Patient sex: F
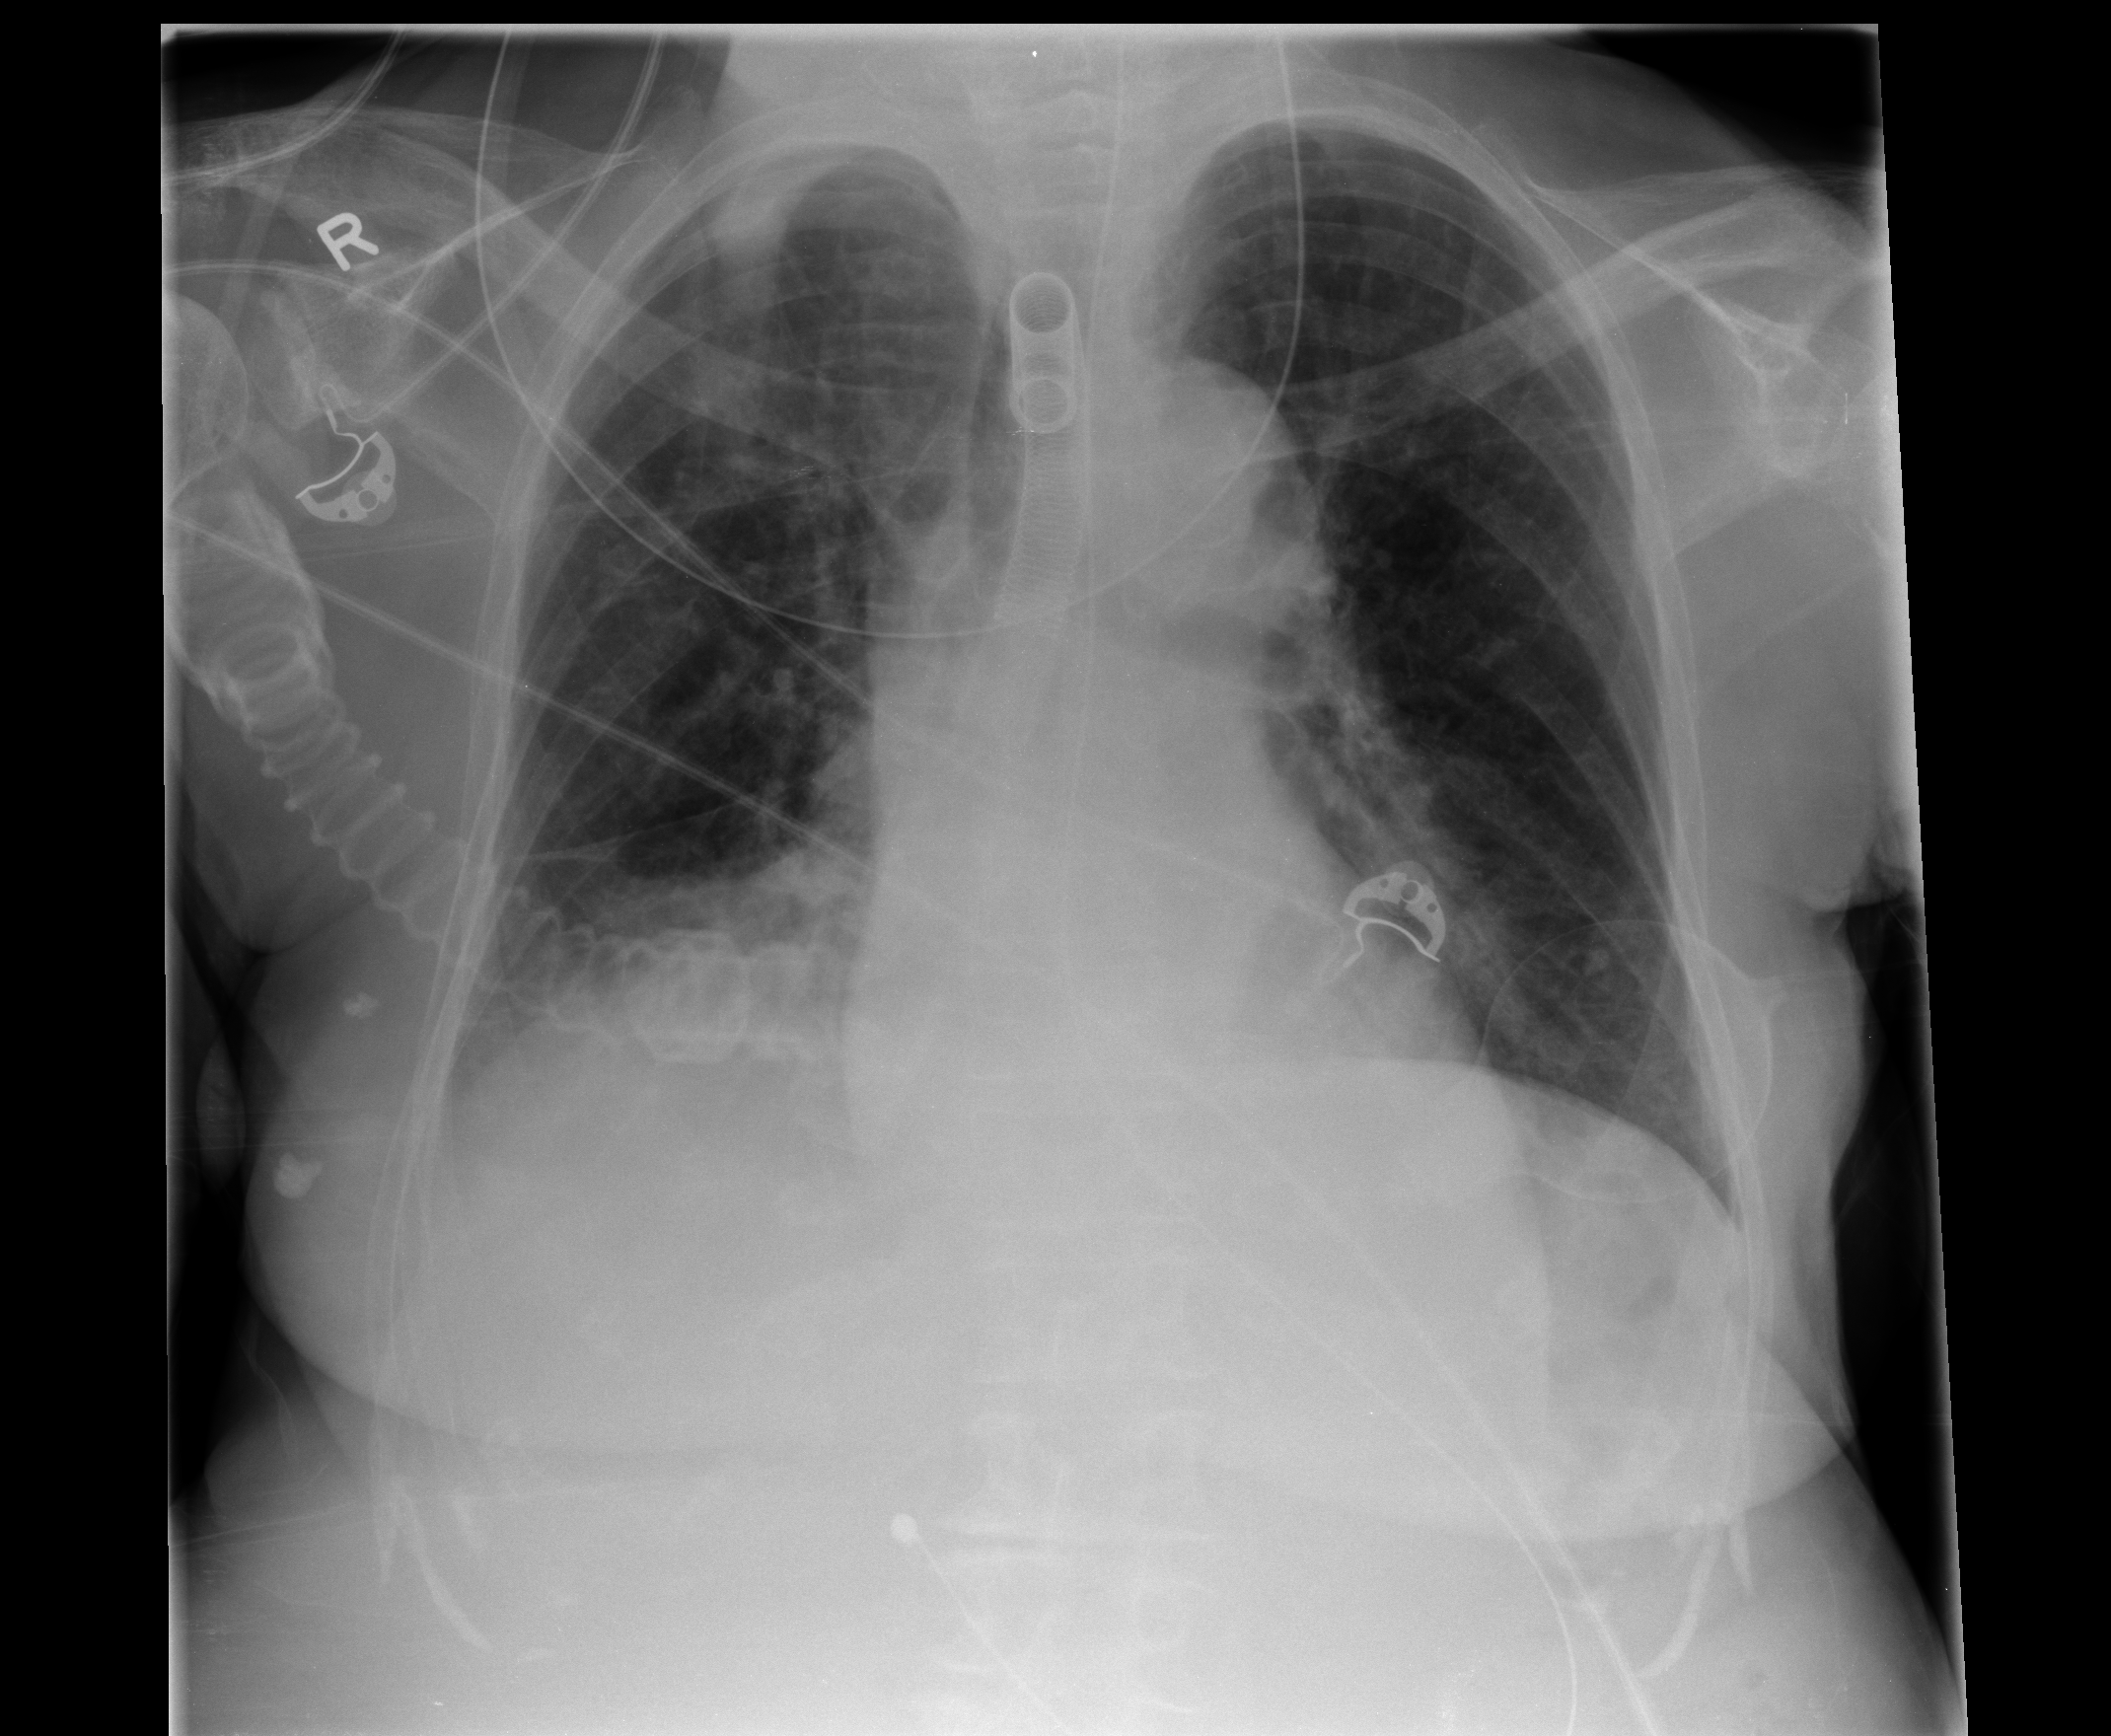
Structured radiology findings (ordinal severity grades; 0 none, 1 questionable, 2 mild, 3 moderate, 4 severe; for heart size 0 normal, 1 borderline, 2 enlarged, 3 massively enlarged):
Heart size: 0
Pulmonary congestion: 0
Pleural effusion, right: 2
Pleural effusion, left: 0
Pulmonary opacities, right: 2
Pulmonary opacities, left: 0
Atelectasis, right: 3
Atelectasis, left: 2